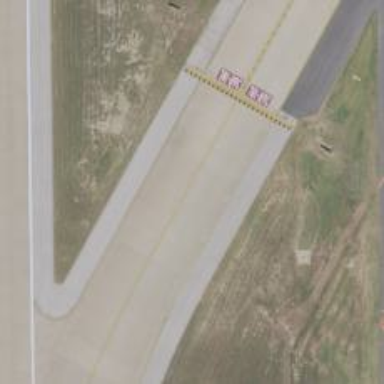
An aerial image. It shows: Image of taxiway at airport.